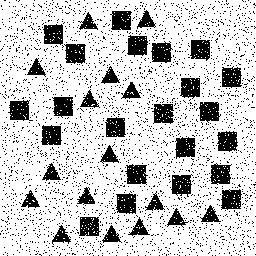
Squares: 22
Triangles: 16
Stars: 0
Total shapes: 38